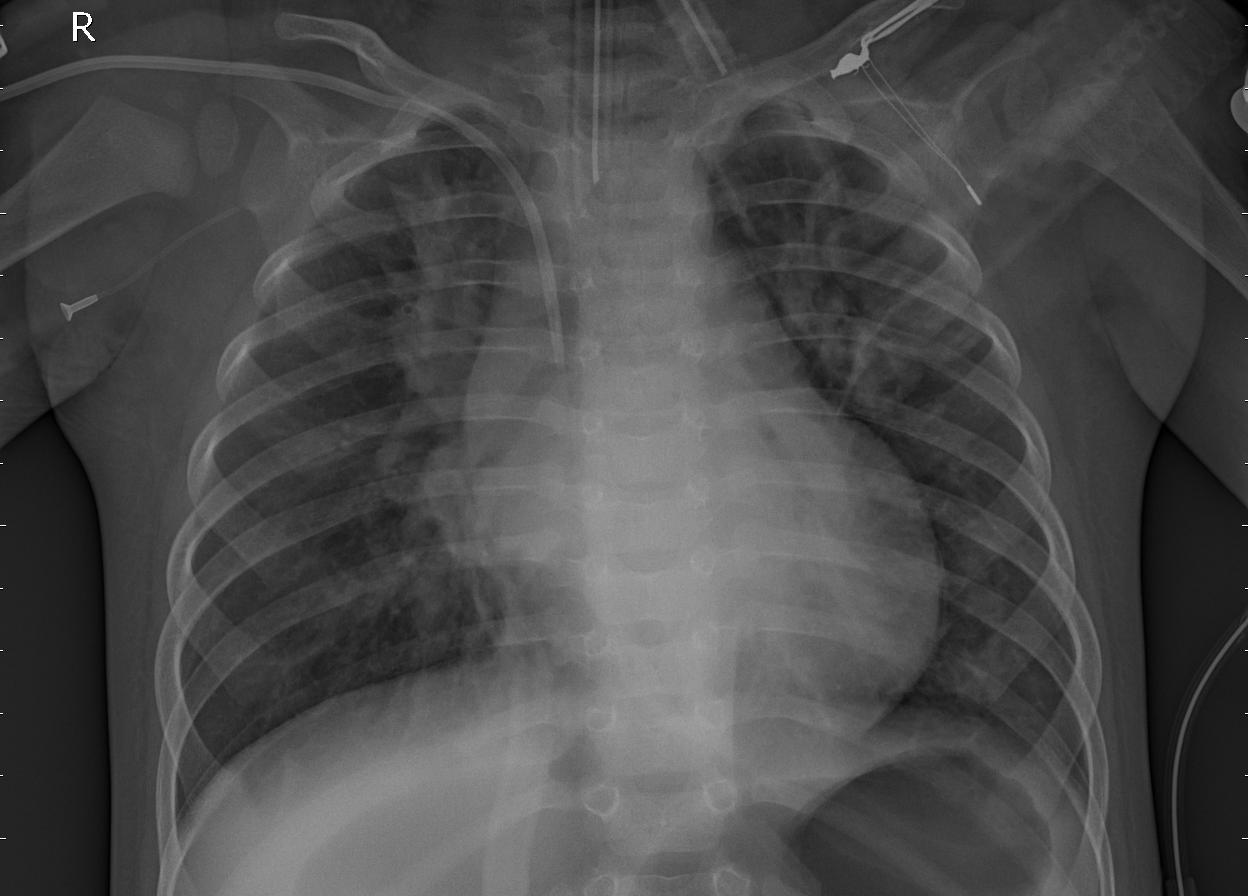
Diagnosis: PNEUMONIA